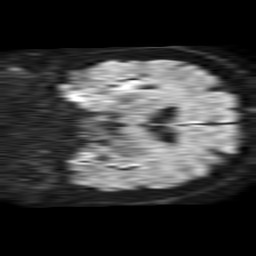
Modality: TRACE
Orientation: coronal
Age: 80
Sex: female
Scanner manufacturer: philips
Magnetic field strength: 1.5 T
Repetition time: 4.6 s
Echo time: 0.08517 s